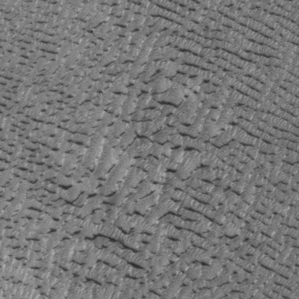
Label: frost